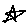
Label: star